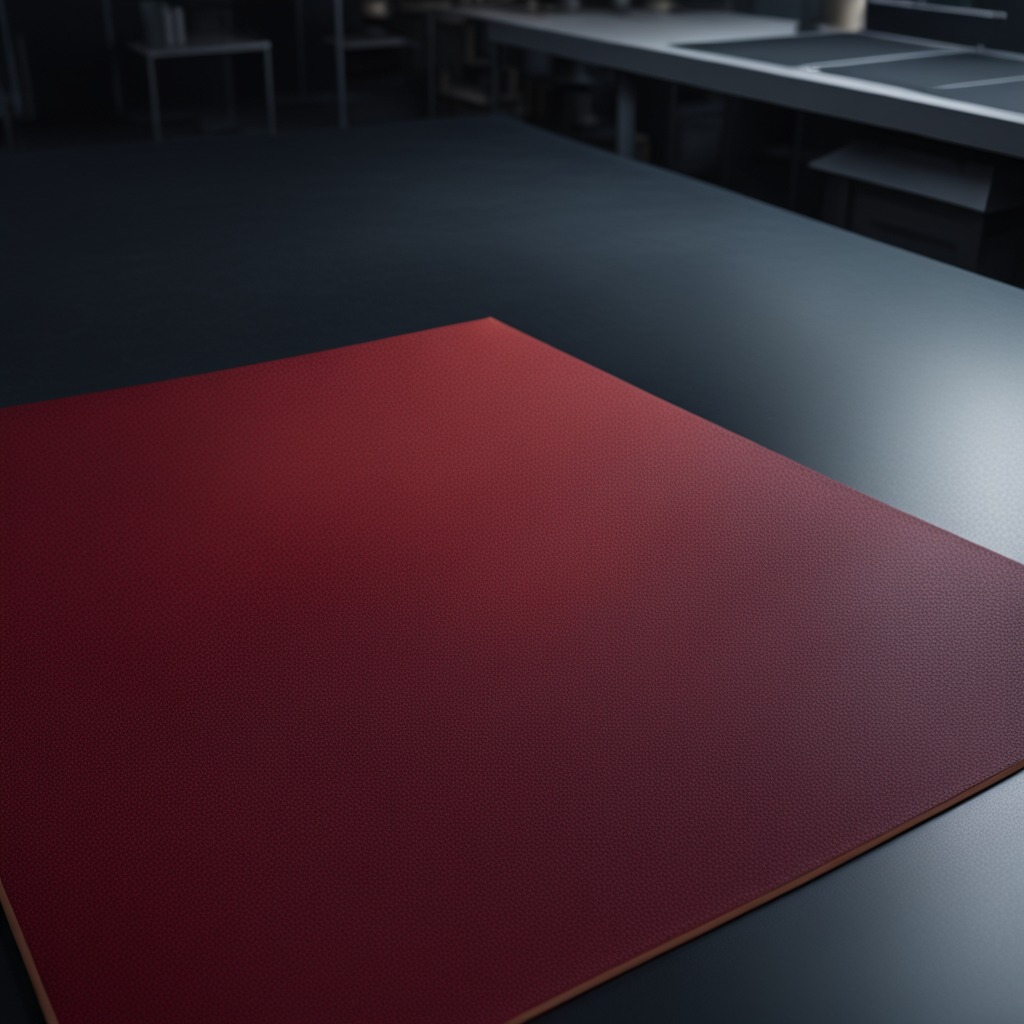
A rubber O-ring lying on the granite tabletop inside a workshop at night